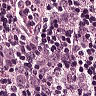
Metastatic tissue present: yes